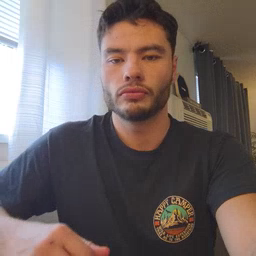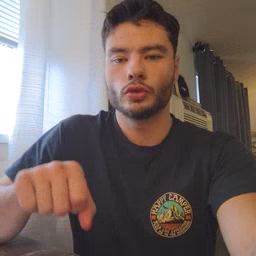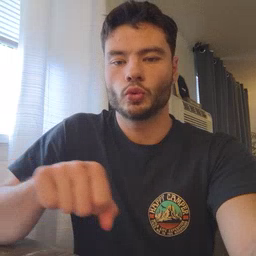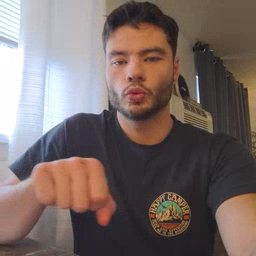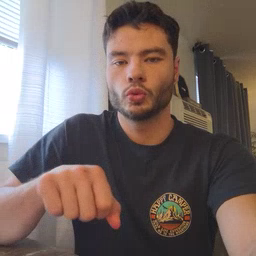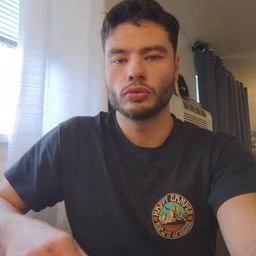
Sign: shoe